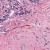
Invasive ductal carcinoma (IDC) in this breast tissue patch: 1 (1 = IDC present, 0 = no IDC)